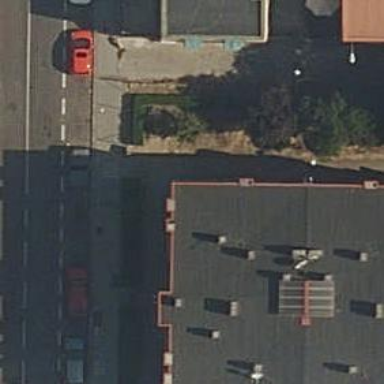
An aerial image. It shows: Residential building.